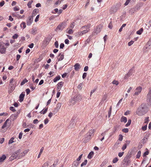
Tumor epithelial tissue: no
Tumor-associated stroma tissue: yes
Normal tissue: no